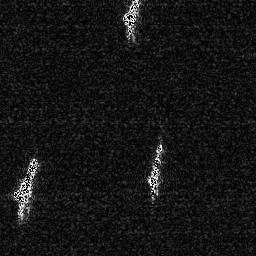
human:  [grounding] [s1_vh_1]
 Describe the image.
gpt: In the satellite image, there is  <ref>1 large ship </ref> <box>[[3, 60, 15, 85, 0]]</box> located at bottom left,  <ref>1 medium ship </ref> <box>[[55, 54, 63, 76, 0]]</box> located at center,  <ref>1 medium ship </ref> <box>[[46, 0, 55, 16, 0]]</box> located at top.